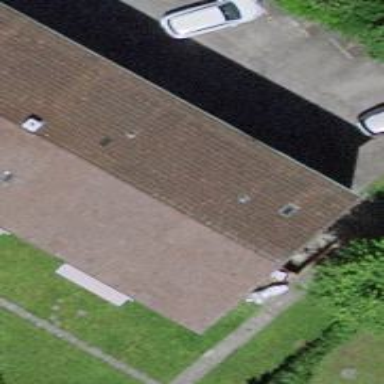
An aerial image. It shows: Residential building.